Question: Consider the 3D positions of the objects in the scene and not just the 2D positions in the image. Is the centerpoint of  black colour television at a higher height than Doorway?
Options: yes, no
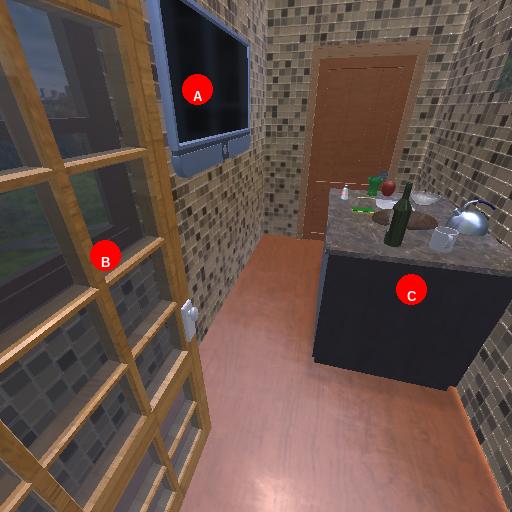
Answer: yes